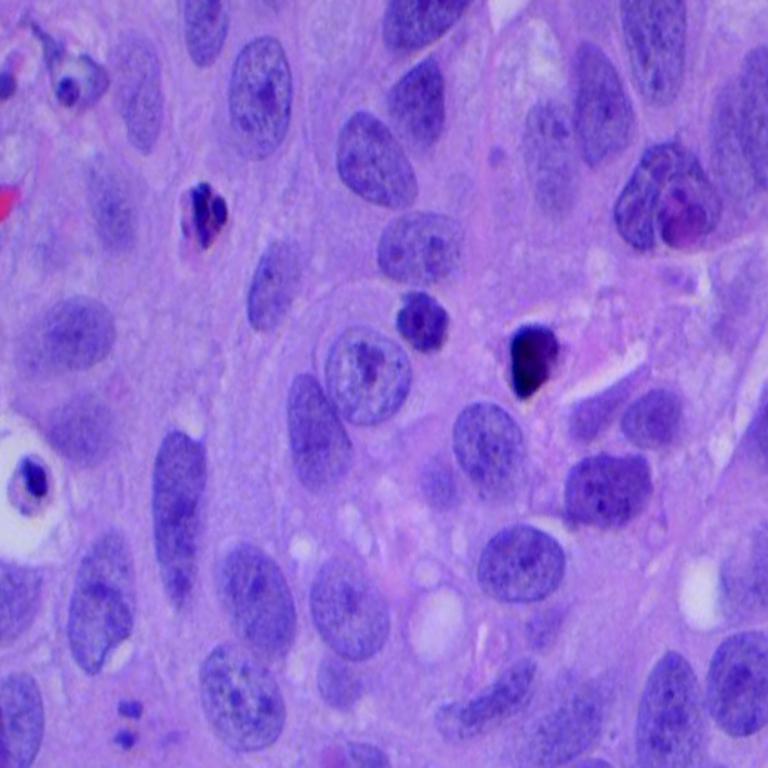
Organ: lung
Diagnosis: squamous carcinomas